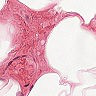
Metastatic tissue present: no